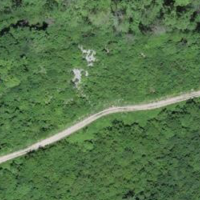
EUNIS habitat code: 41
Species observed at this site:
Lathyrus vernus